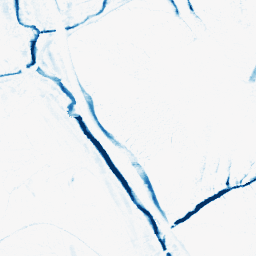
Category: morphological
Decomposition family: morphological_ellipse
Decomposition parameters: operation: closing
width: 5
height: 10
Upsampling method: quadratic
Upsampling parameters: scale: 4
Upsampling scale: 4